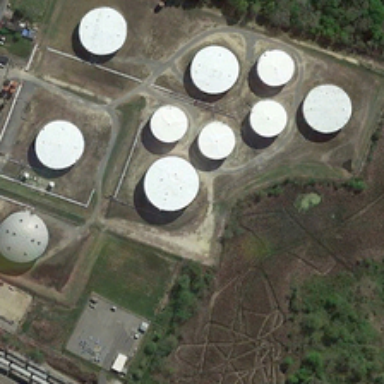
There are buildings, road, railway, trains, trees and grassland .